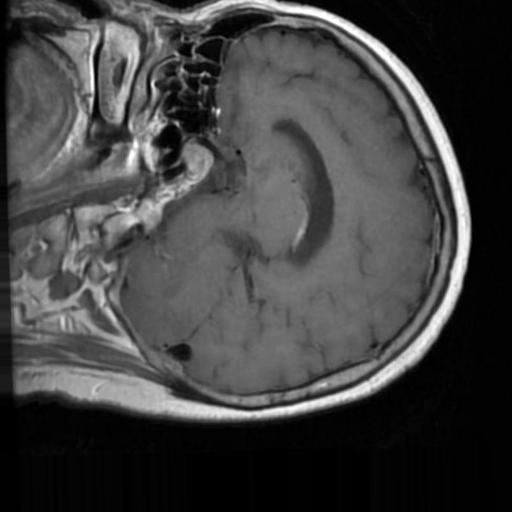
Label: brain_tumor